Brain MRI study timepoint: followup_recurrence
T1CE (contrast-enhanced T1) slice:
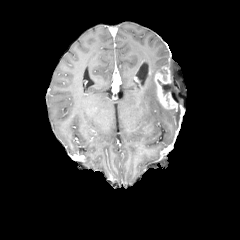
T2-FLAIR slice:
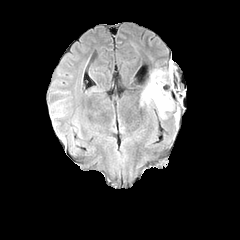